Question:
Installing paint.net, I found a string
I guess it is creating a restore point for Volume Shadow Service. -Isn't it? I'm not sure.
If I'm right, how do I do this in my app?
Let me know please if there are proper Apis.
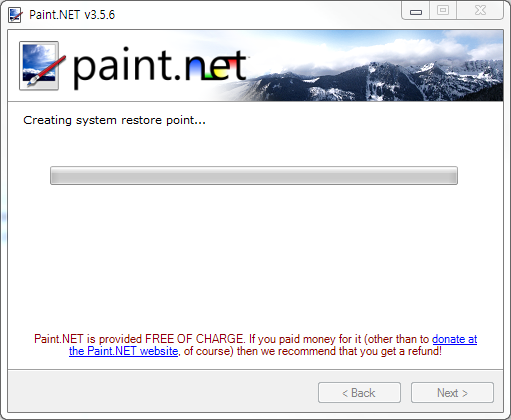
Answer: You can do this using the System Restore API.
See the documentation for the <URL>.